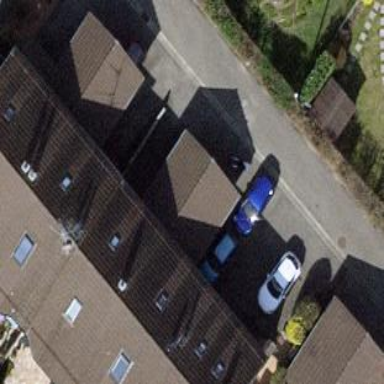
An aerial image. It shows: View of roof of building.